Interaction volume radius: 10 \u00c5
Interaction volume height: 20 \u00c5
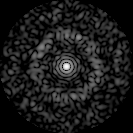
Disorder parameter: 0.8453